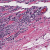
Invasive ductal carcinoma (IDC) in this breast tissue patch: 0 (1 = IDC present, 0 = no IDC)